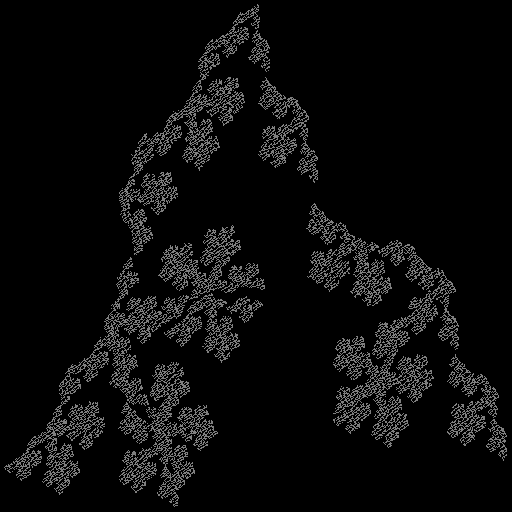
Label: penta